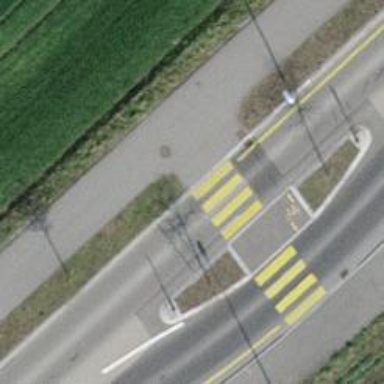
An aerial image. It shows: Kerb serving as barrier.